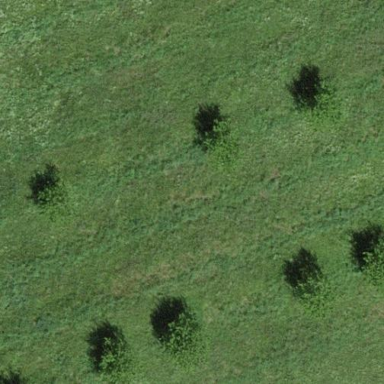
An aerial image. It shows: Orchard.